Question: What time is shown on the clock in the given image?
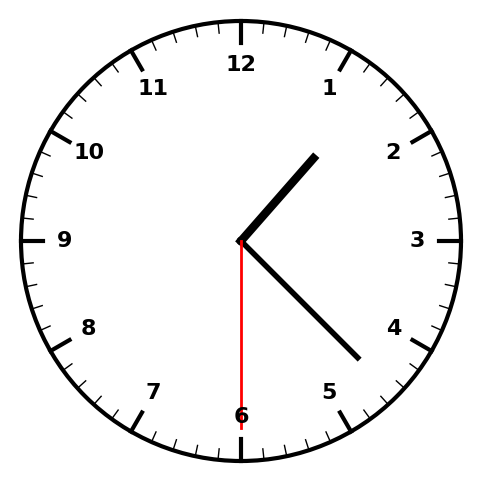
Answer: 01:22:30